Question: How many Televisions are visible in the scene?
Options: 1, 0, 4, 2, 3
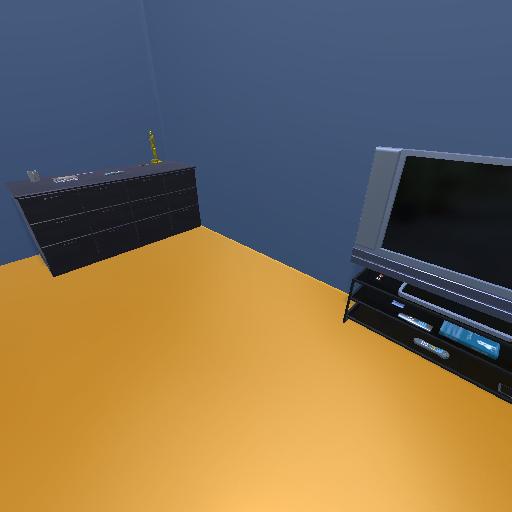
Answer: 1